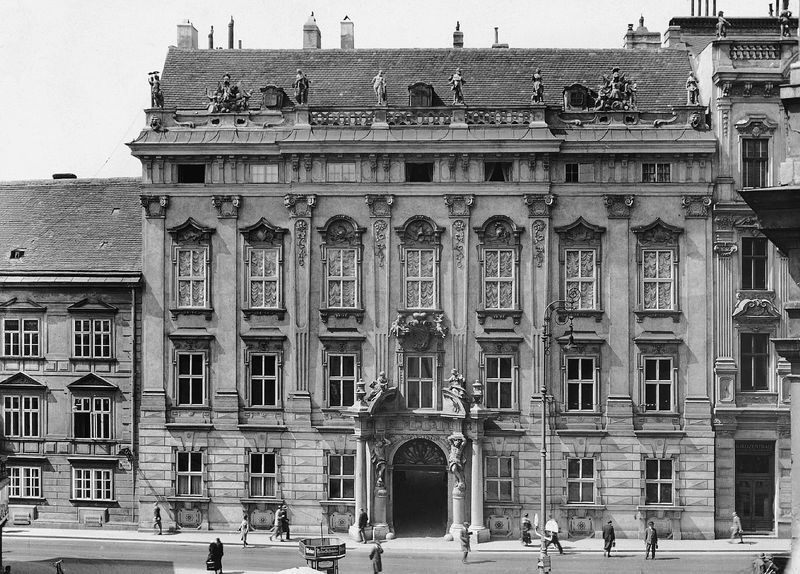
Titel: Palais Daun-Kinski in Wien
Künstler: Johann Lukas von Hildebrandt
Standort: Wien, Palais Daun-Kinski (EU - AUT)
Schlagwörter: himmel, menschen, stadt, fenster, grau, laterne, schwarz, strasse, säule, säulen, tür, weiss, dach, gebäude, haus, architektur, barock, renaissance, rokoko, kamin, schornstein, relief, fassade, pilaster, figuren, vorhänge, podest, tor, foto, eingang, münchen, schwarz-weiss, architrav, sims, statuen, historismus, einfahrt, achsen, wien, palais, skultpuren, stadthaus, pillaster, brüssel, ne, 18. jahrhundert